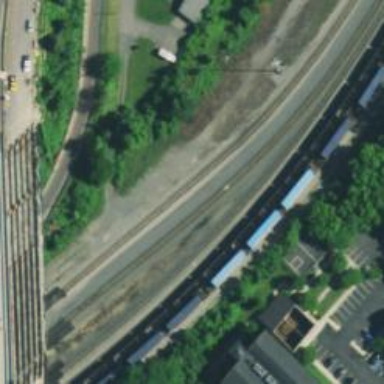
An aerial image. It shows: Railway yard used for servicing trains.